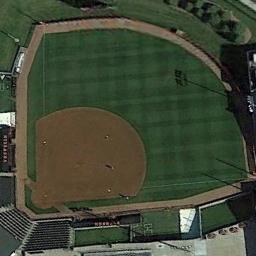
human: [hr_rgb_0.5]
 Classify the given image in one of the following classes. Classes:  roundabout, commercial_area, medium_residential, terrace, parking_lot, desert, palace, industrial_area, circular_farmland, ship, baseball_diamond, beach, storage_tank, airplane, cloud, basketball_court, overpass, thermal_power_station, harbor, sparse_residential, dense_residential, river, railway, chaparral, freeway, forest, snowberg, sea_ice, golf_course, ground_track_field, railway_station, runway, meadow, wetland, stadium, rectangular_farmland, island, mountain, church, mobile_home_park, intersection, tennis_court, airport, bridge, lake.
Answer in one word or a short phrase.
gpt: baseball_diamond